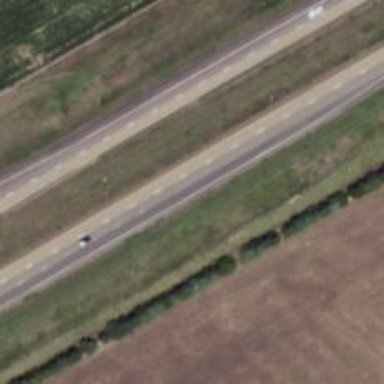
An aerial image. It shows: Solid road edge marking is visible.